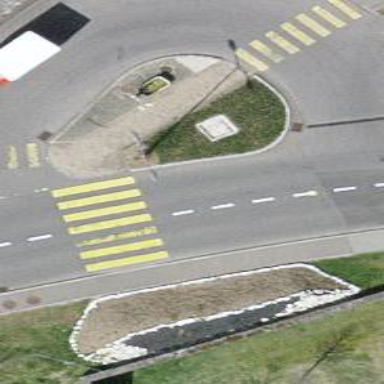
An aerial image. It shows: Zebra crossing on the road.